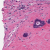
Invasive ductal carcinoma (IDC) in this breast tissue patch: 0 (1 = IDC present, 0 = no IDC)